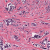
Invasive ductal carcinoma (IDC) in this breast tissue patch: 1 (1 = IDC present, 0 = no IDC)